Field crop: tomato
Growth stage: 1
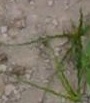
Species: cyperus